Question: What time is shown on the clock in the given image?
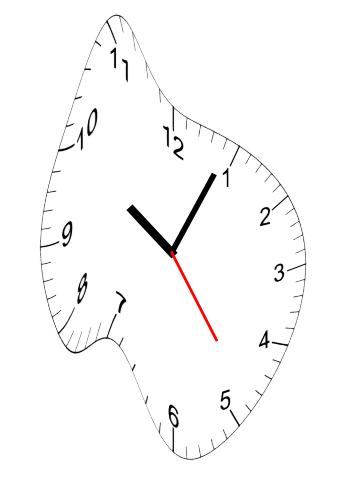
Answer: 10:04:24